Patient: sex F, age 86
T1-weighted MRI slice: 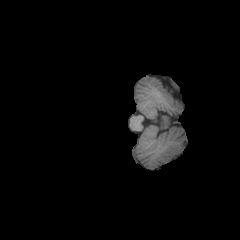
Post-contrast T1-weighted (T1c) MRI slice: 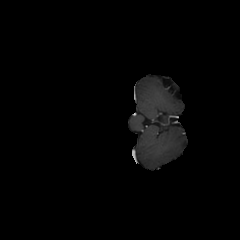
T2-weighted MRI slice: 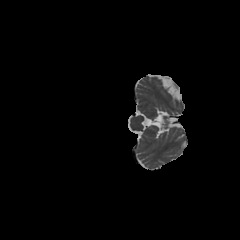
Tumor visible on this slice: no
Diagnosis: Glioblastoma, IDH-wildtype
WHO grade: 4